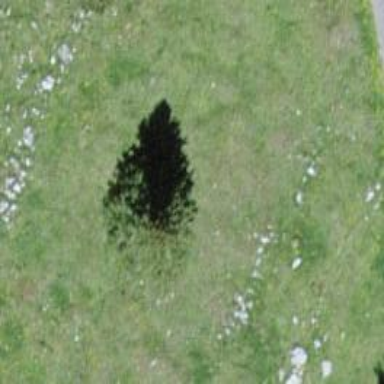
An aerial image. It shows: Needle-leaved tree in nature.